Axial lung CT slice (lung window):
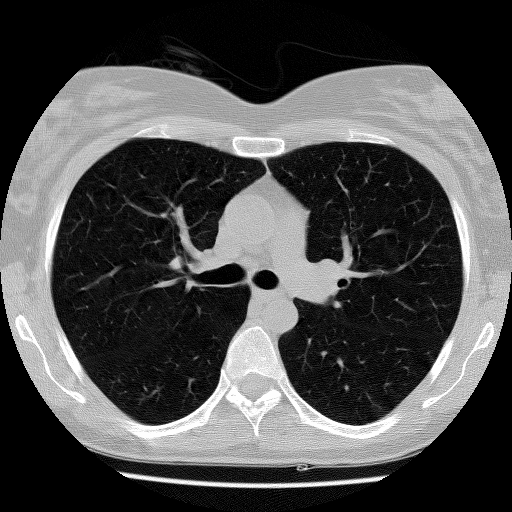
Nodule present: no